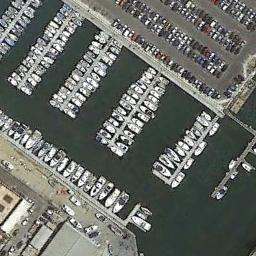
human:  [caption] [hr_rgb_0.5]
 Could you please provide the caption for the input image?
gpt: The harbor with lots of neatly docked boats is between a parking lot and some buildings .

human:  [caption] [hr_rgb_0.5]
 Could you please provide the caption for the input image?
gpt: Many ships are in the harbor .

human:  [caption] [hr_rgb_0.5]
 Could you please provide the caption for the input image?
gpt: The colors of ships in harbor are different .

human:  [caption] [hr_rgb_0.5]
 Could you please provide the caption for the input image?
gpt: Many ships dock neatly on the sea next to the harbor next to the building and parking lot .

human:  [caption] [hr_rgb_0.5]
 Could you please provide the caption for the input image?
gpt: There are many ships and a parking lot at the harbor .